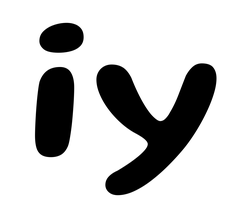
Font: Gluten_Medium